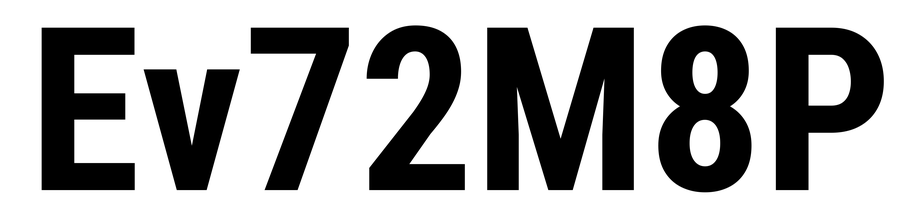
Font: Roboto_Condensed_Bold